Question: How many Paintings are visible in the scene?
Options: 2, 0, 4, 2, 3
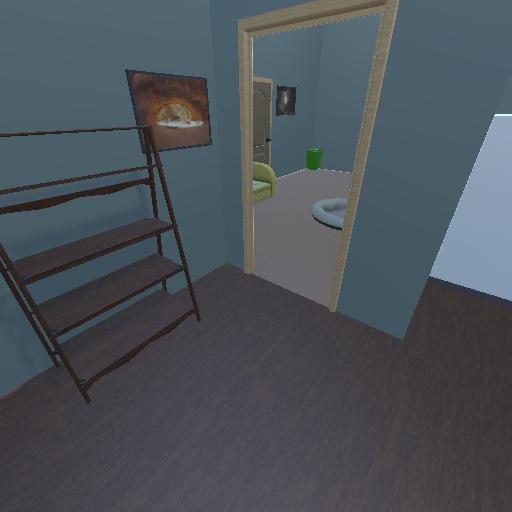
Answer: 2